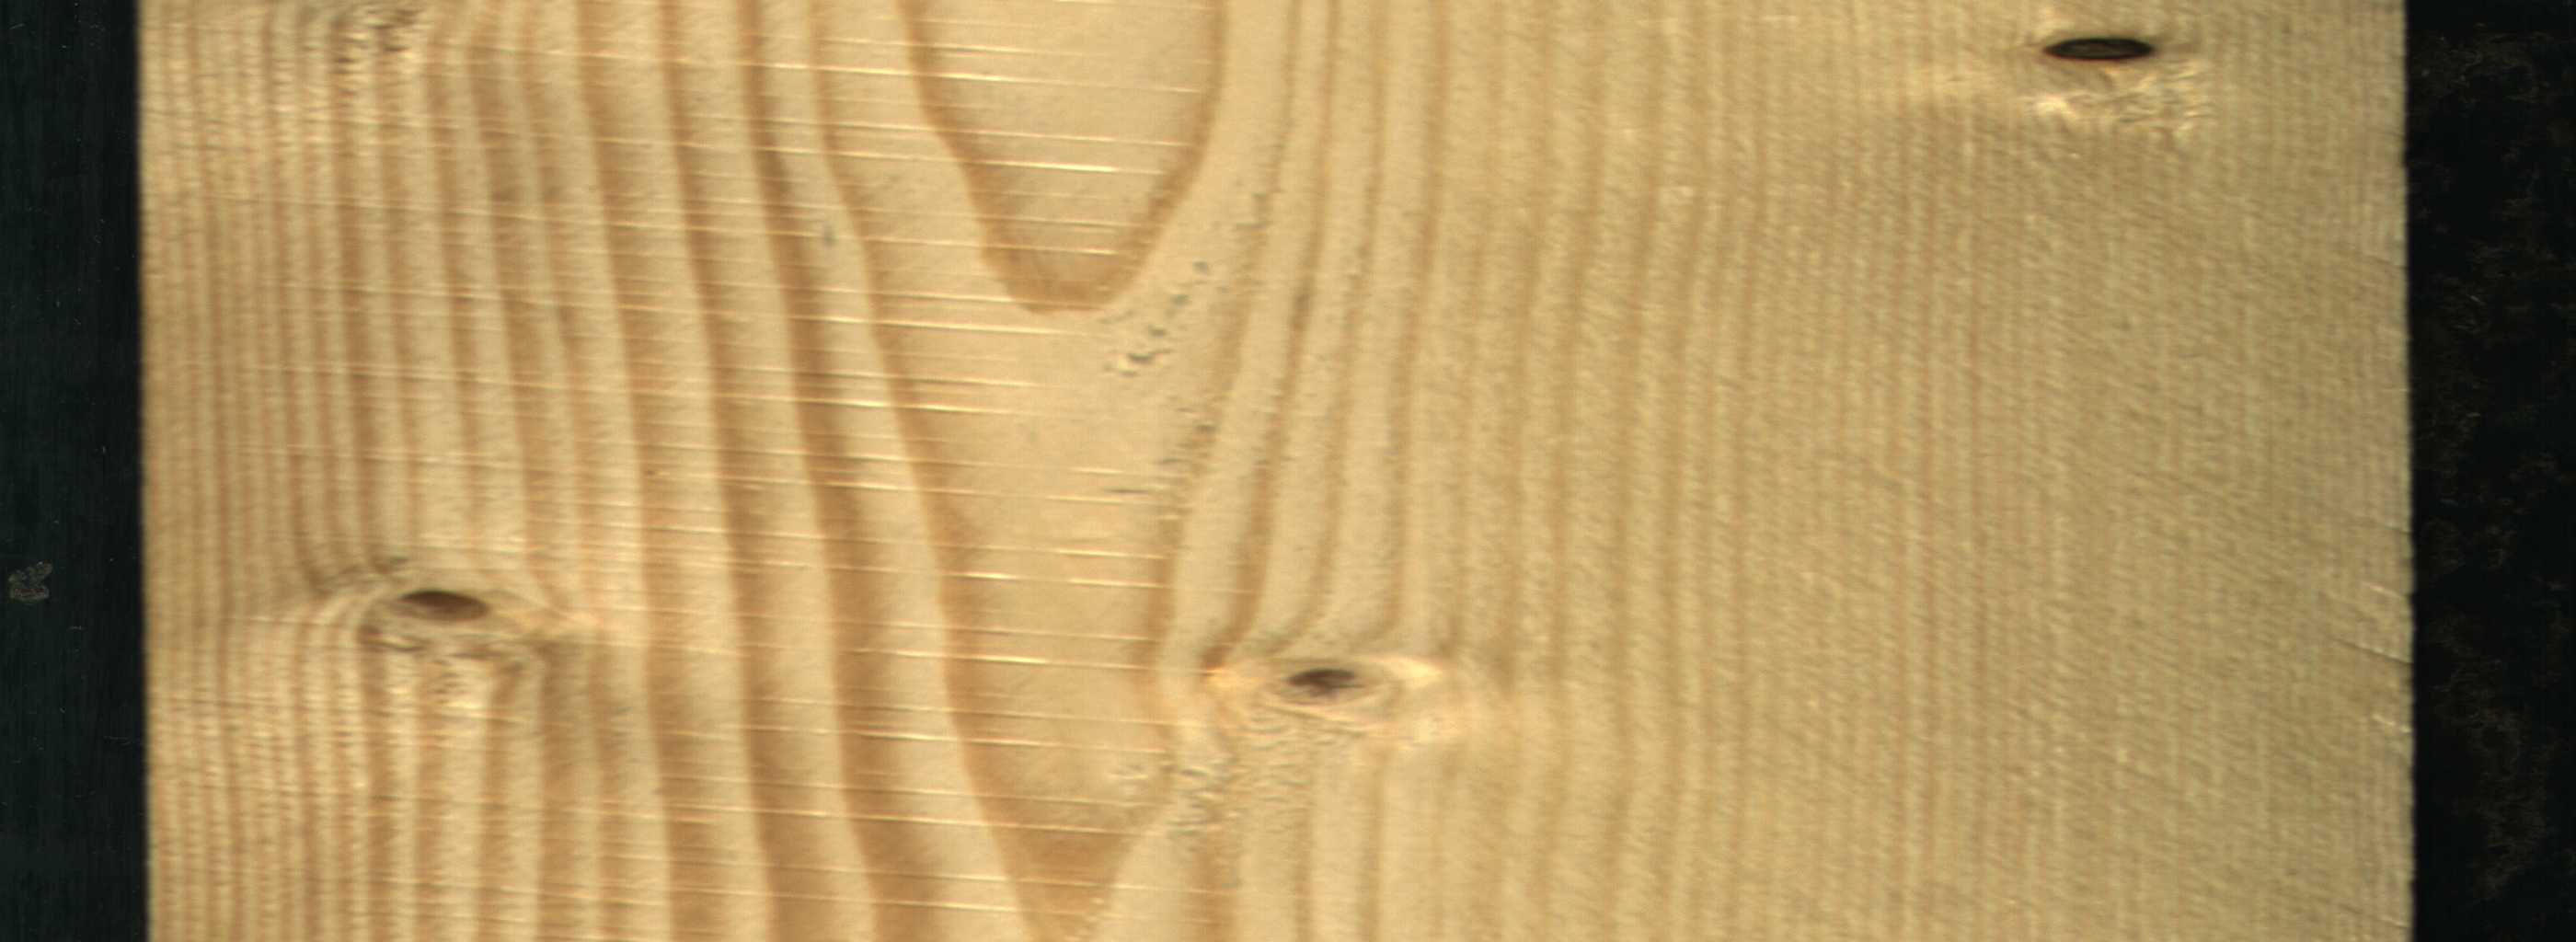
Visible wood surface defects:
Dead_Knot
Live_Knot
Live_Knot